Question: ### Screenshot

I am updating a word list (2) with the frequency ranking of another list (1). The code is designed to for every entry in list 1 go through list 2 and add the frequency ranking to every identical entry in it. If I limit the list to a few entries in each, it works exactly as intended, but the lists are quite large. List 1 contains 55.000 words and list 2 contains 18.000 words. Is there a way to prevent the code from crashing, or alternatively rewrite it in a more efficient manner? I am sure it is far from optimal, as I am a complete neophyte in VBA. I'll paste in the code below.
Thanks much
'''
Option Explicit
Sub CorrectFrequencyData()
Dim Frequency As Double
Dim CurrentLocation As Range
Application.ScreenUpdating = False
Set CurrentLocation = Range("i5")
Do Until CurrentLocation.Value = ""
Frequency = CurrentLocation.Offset(0, -6).Value
Range("n4").Activate
Do Until ActiveCell.Value = ""
If ActiveCell.Value = CurrentLocation.Value Then ActiveCell.Offset(0, 1).Value = ActiveCell.Offset(0, 1).Value + Frequency
ActiveCell.Offset(1, 0).Activate
Loop
Set CurrentLocation = CurrentLocation.Offset(1, 0)
Loop
Application.ScreenUpdating = True
End Sub
'''
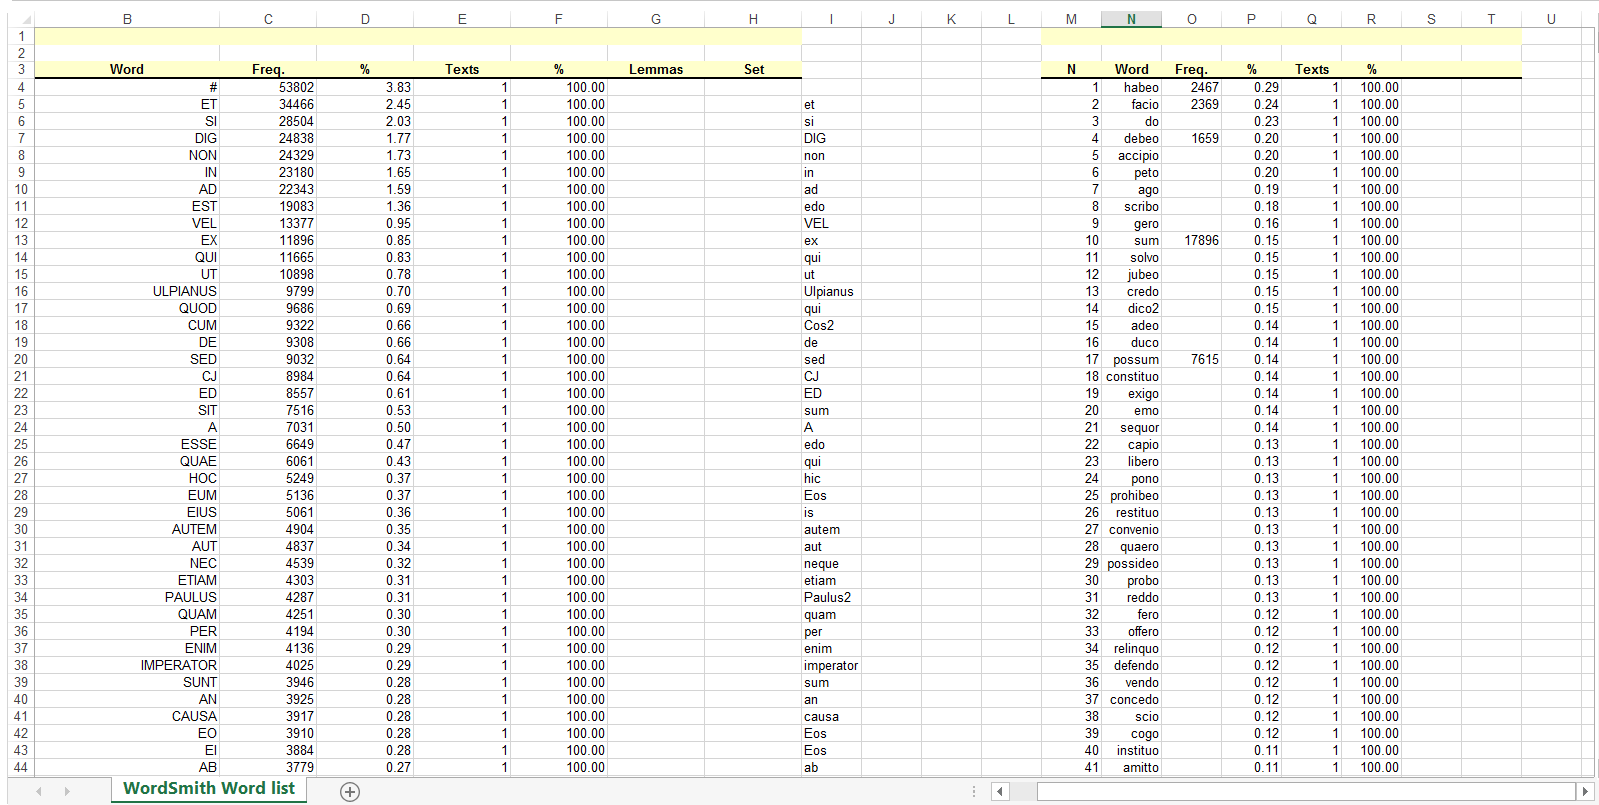
Answer: It Looks like there may be a few ways to speed up your code. Firstly you could use a 'SUMIF' as GavinP suggested like so in your second frequency column '=SUMIF(I:I, N4, C:C)' If you flow this down for your second frequency column what this is saying is check column I for the value in N + row and everywhere that you find that value at the frequency from column C to a Total.
Now options to speed up your code:
'''
Option Explicit
Sub CorrectFrequencyData()
Application.ScreenUpdating = False
'''
I'm not sure if you have formulas in your code but you can set them to manual instead of having them recalculate every time you change values on your sheet.
'''
Application.Calculation = -4135 'xlCalculationManual
'''
Instead of looping through your sheet you can assign your range to an array and loop through that which is faster. We can also eliminate the need to loop through the second list for every entry in the first list. We'll do this by storing the first list of words and their frequency in a dictionary
'''
Dim ArrWords() as variant
Dim LastRow as long
LastRow = ActiveSheet.Cells(ActiveSheet.Rows.Count, 9).End(-4162).Row 'Version non-specific Endrow, xlUP
ArrWords = Range("C4:I" & LastRow)
Dim dicWordFrequency as Object
Set dicWordFrequency = CreateObject("Dictionary.Scripting")
Dim tempWord as String
Dim i as Long
For i = 1 to Ubound(ArrWords)
tempWord = arrWords(i,7)
If not dicWordFrequency.Exists(tempWord) then
DicWordFrequency.Add tempWord, arrWords(i,1)
Else
DicWordFrequency.Item(tempWord)= dicWordFrequency.Item(tempWord) + arrWords(i,1)
End If
Next
'''
Now we can loop through your worksheet and update the frequencies for the words in the second list.
'''
LastRow = ActiveSheet.Cells(ActiveSheet.Rows.Count, 14).End(-4162).Row 'Version non-specific Endrow, xlUP
ArrWords = Range("N4:O" & LastRow)
For i = 1 to Ubound(arrWords)
tempWord = arrwords(i,1)
If dicWordFrequency.Exists(tempWord) then
arrWords(i,2) = dicWordFrequency.Item(tempWord)
End If
Next
'Dump your new array with the totals to a range
Dim result as Range
Set Result = Range("N4")
Result.ReSize(UBound(arrWords,1), Ubound(ArrWords,2)).value = arrWords
Application.ScreenUpdating = True
Application.Calculation = -4105 'xlCalculationAutomatic
End Sub
'''